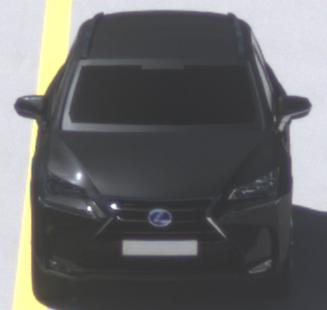
Make: Lexus
Model: NX 300h
Detailed model: NX (AZ1)
Model produced from: 2017/11
Model produced until: 2018/08
Doors: 5
Color: black
Road condition: dry road
Daytime: midday
Contrast: high contrast